Field crop: tomato
Growth stage: 2
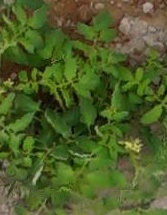
Species: tomato